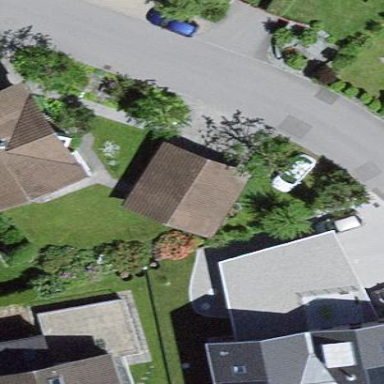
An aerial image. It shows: Group of garages.